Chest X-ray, PA view. Patient: 58 years old, sex M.
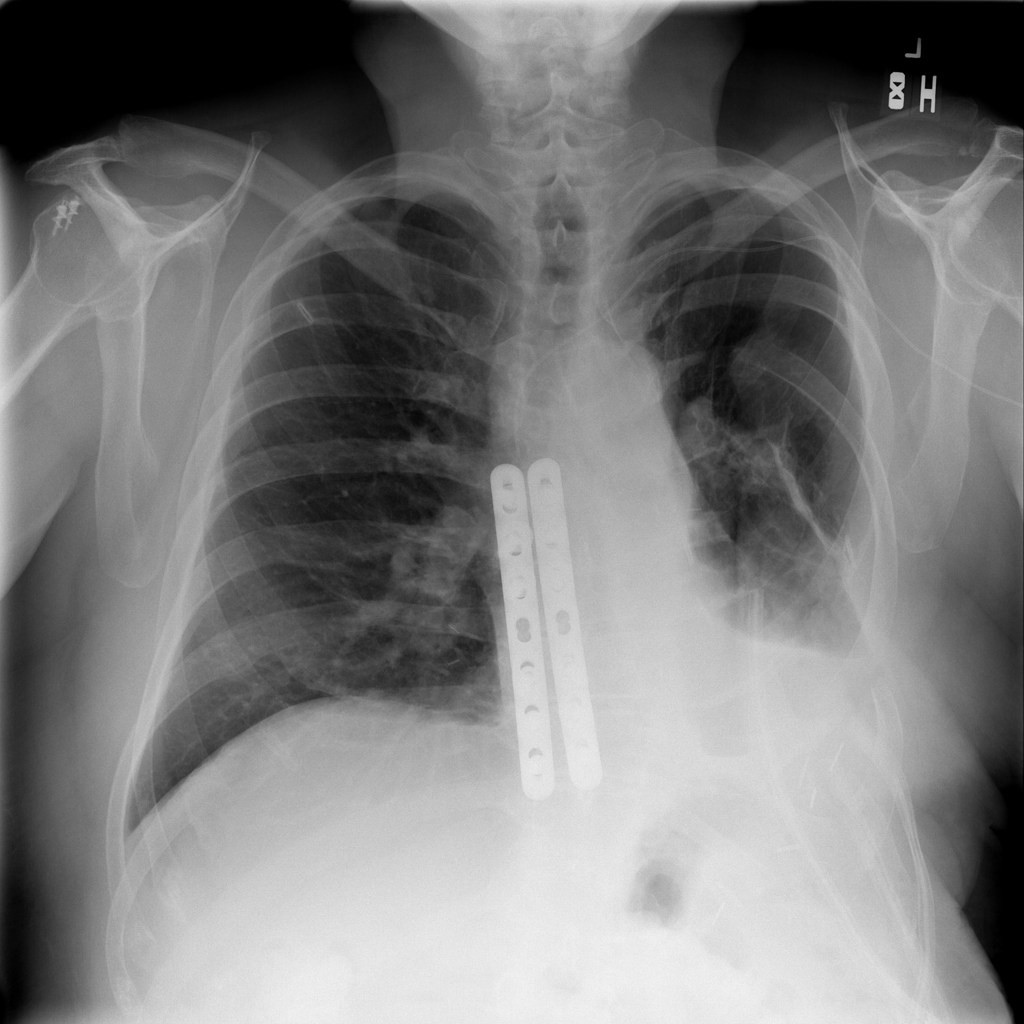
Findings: No Finding